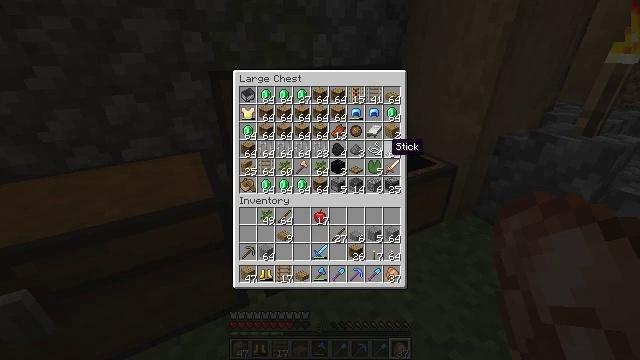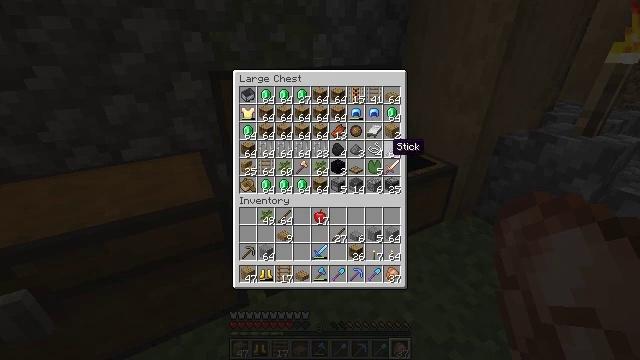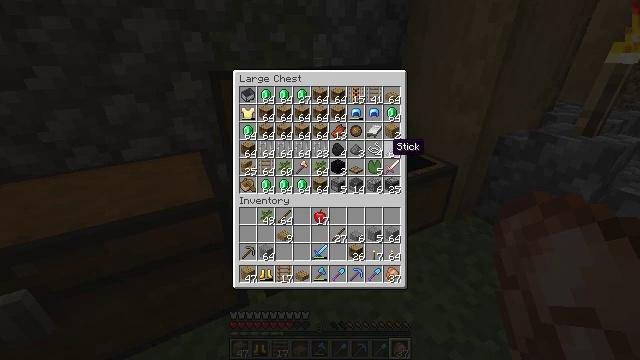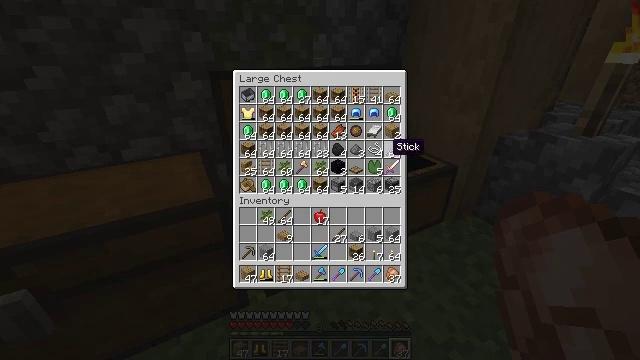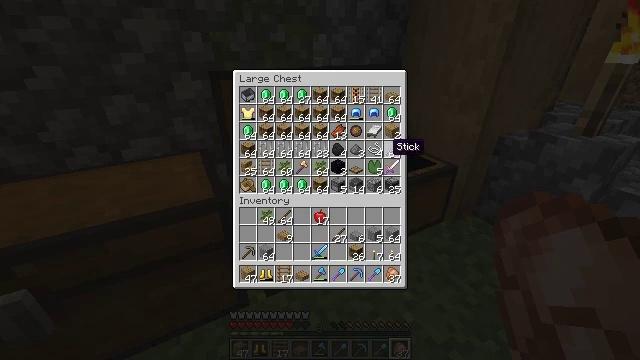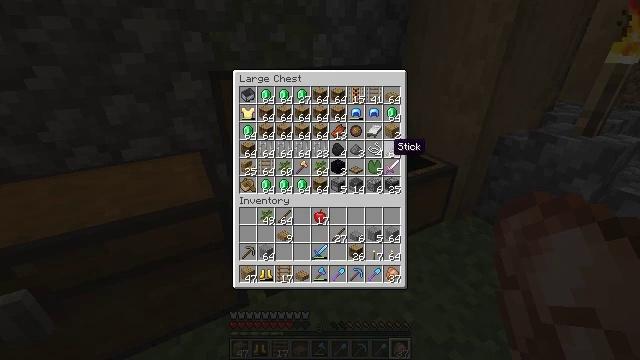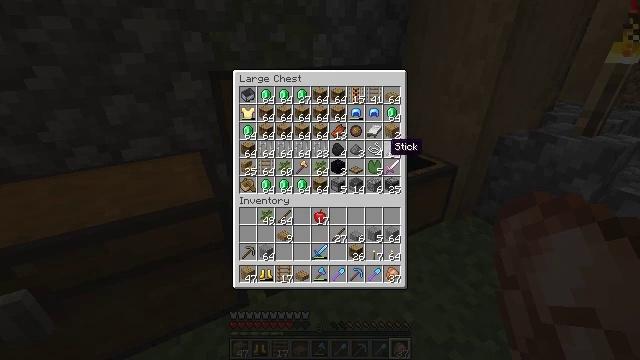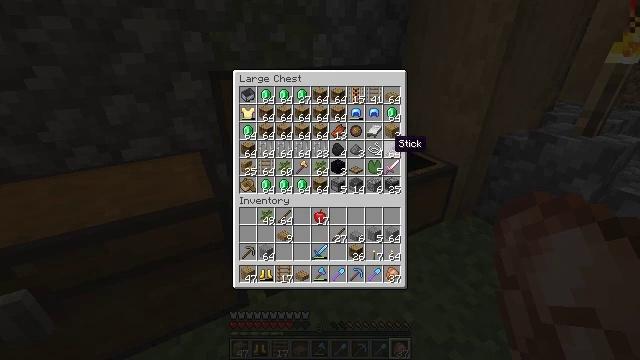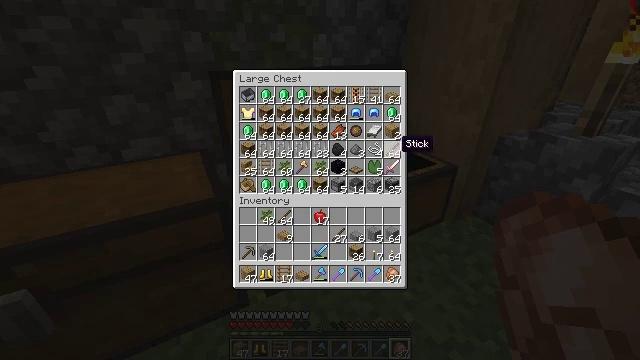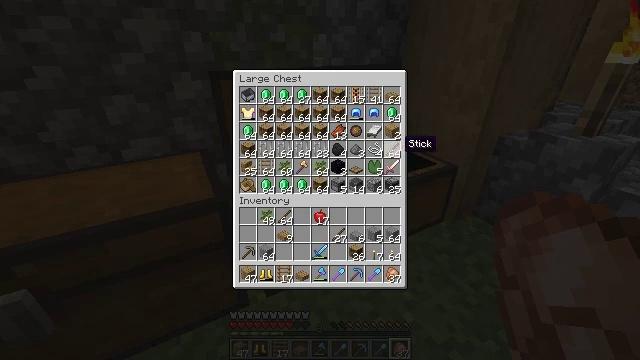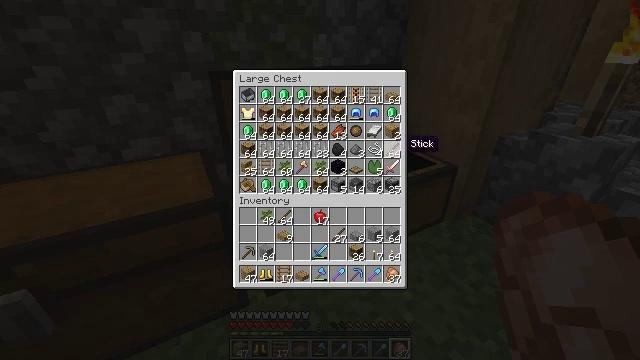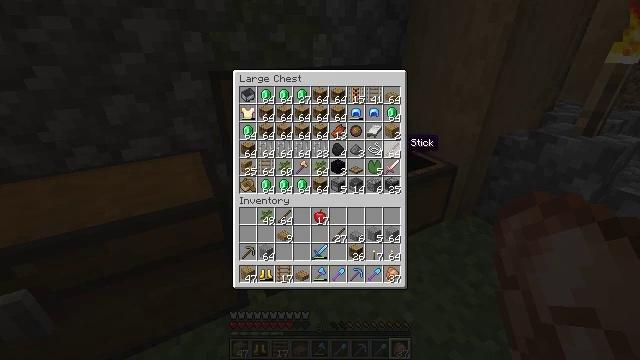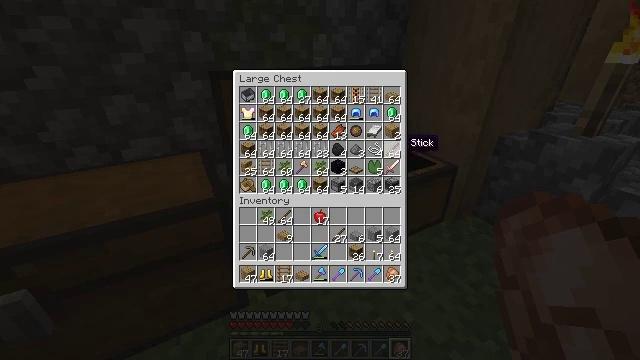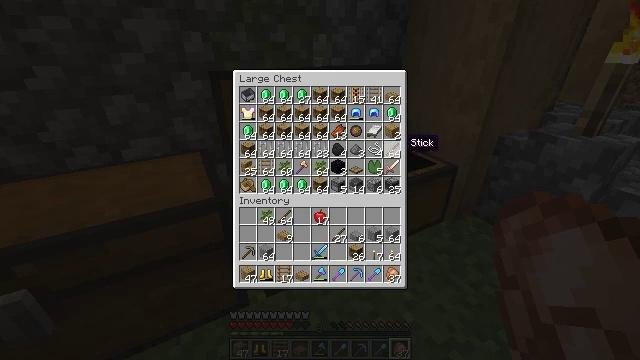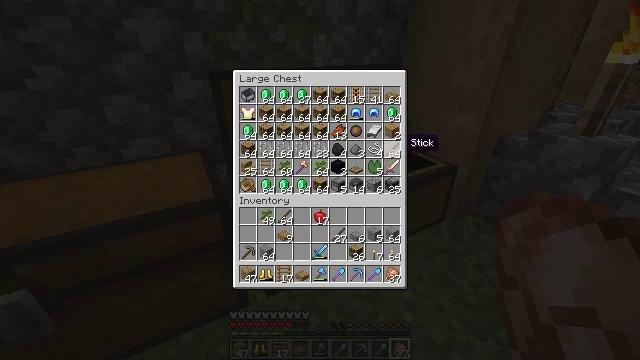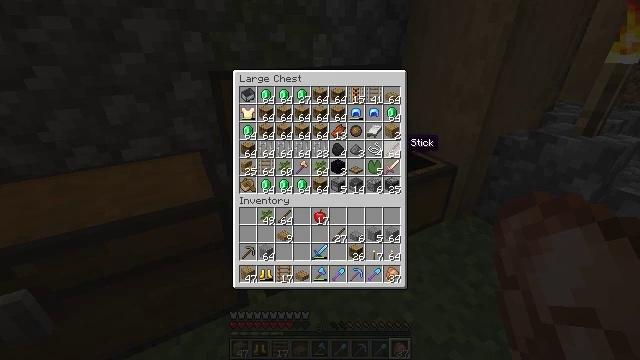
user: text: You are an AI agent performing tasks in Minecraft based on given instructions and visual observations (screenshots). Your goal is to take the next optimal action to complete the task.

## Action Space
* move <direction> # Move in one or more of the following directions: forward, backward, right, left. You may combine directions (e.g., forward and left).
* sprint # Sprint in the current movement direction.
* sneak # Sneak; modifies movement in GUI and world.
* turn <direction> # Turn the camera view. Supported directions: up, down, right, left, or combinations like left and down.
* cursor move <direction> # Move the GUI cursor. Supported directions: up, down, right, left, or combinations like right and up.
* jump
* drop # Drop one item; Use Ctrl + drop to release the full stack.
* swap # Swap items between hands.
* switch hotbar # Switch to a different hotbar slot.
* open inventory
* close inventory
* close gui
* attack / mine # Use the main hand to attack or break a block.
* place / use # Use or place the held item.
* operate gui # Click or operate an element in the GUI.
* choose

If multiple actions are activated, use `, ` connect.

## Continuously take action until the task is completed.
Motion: motion action
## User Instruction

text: Use the crafting table to craft a polished andesite slab.
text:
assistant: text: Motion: no_op
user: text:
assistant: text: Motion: no_op
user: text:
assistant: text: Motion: no_op
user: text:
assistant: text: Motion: no_op
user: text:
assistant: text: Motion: no_op
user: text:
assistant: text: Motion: no_op
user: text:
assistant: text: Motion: no_op
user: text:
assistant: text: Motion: no_op
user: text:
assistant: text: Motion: no_op
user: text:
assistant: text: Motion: no_op
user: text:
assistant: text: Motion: no_op
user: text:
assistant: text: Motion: no_op
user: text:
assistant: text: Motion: no_op
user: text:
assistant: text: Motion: no_op
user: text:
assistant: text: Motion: no_op
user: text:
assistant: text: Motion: no_op
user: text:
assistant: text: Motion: close gui
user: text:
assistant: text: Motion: no_op
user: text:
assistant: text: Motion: turn right and down
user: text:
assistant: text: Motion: turn right and down
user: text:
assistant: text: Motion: turn right
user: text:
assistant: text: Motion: turn right
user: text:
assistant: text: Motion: turn right and up
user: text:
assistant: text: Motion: turn right and up
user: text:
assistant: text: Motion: turn right
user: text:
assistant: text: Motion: no_op
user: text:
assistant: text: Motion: no_op
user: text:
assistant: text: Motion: no_op
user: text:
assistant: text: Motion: move forward
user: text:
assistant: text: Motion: move forward, turn right